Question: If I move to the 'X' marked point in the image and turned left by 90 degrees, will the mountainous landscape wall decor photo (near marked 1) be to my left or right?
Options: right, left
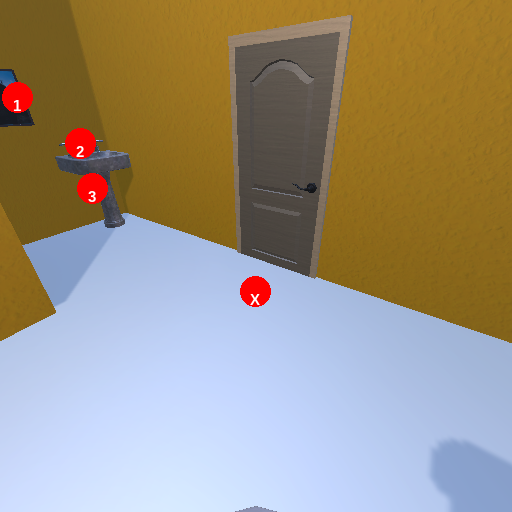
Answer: right